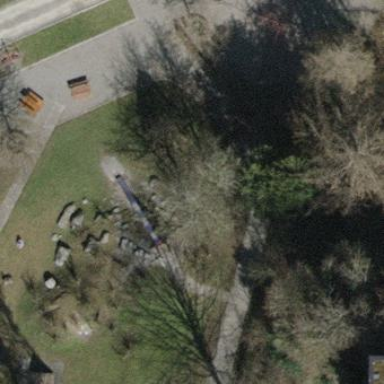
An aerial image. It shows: Playground area for leisure activities on the land.